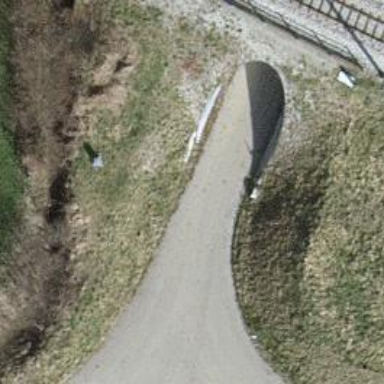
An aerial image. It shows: Service road with unpaved surface passing through tunnel.